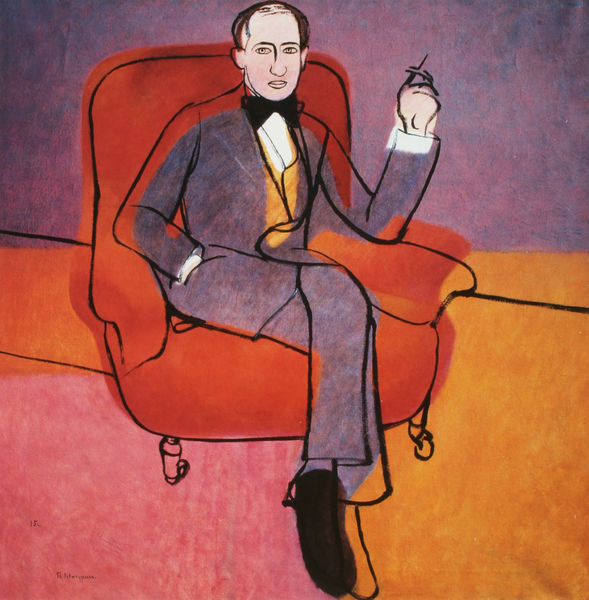
Titel: Bildnis des Komponisten Arthur Lourié
Künstler: Petr Miturich
Standort: St. Petersburg
Institution: Russisches Museum
Schlagwörter: hand, mann, gelb, sitzen, bunt, orange, schwarz, weiss, zeichnung, blick, rot, schleife, anzug, wand, arm, gesicht, portrait, porträt, sessel, sitzend, beine, bein, armlehne, modern, farbe, lila, violett, linien, fliege, weste, betrachter, pink, manschette, schuh, lachs, rauchend, zigarette, raucher, rollen, hosentasche, überschlagen, binder, grell, disign, orangerot, sesselrollen, westentasche